Question: I try to setup a postgres check using DD Agent and i'm getting an error thrown by postgres.py script. As you can see in the screenshot, i'm using this simple query to get the number of active connections to a db. I've put it inside the /etc/datadog-agent/conf.d/postgres.d/conf.yaml like this :
'''
- metric_prefix: postgresql
query: SELECT datname as db_name, count(pid) as active_connections FROM pg_stat_activity where state = 'active' group by db_name;
columns:
- name: active_connections
type: gauge
- name: db_name
type: tag
'''
The error i get when i run a config check is the following :
'''
[root@my_box postgres.d]# datadog-agent check postgres | grep -i -A 20 -B 20 active_connections
Error: postgres:953578488181a512 | (postgres.py:398) | non-numeric value 'cldtx' for metric column 'active_connections' of metric_prefix 'postgresql'
'''
If i understood correctly the conf.yaml file is used to call the postgres.py script with certain parameters. The postgres.py script can be found here :
<URL>

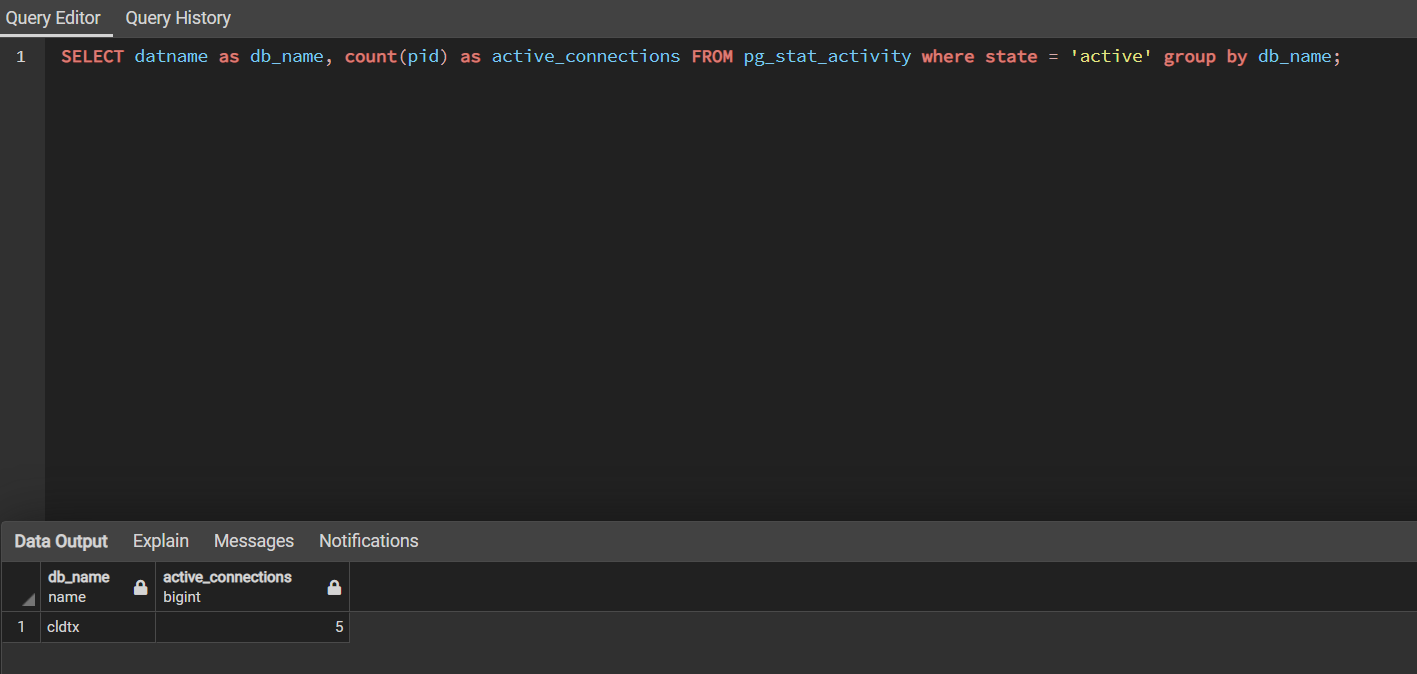
Answer: In these kinds of checks, the response order matters, since the columns returned from the DB are going to be mapped back to the names specified in the YAML.
Reading the error message:
> Error: postgres:953578488181a512 | (postgres.py:398) | non-numeric value 'cldtx' for metric column 'active_connections' of metric_prefix 'postgresql'
We can see that the value of 'cldtx' is being returned for the 'active_connections' column, which in the YAML is declared as a gauge, and this is a string.
The fix should be straightforward, by reordering the YAML, like so:
'''
...
columns:
- name: db_name
type: tag
- name: active_connections
type: gauge
'''
Alternately, if you want to keep the YAML ordered, change the query to:
'''
...
query: SELECT count(pid) as active_connections, datname as db_name FROM pg_stat_activity where state = 'active' group by db_name;
...
'''